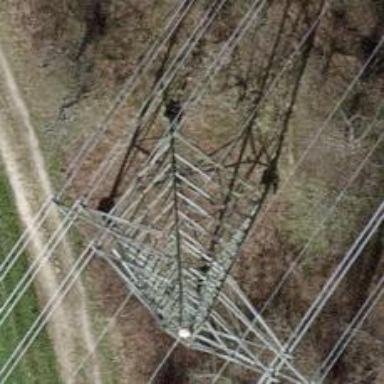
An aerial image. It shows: Towering power structure.